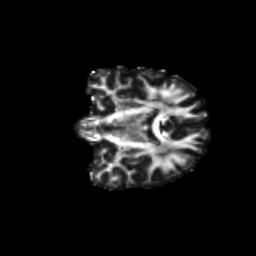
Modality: FA
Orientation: coronal
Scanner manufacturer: siemens
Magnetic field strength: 3 T
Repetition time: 9.2 s
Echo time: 0.084 s